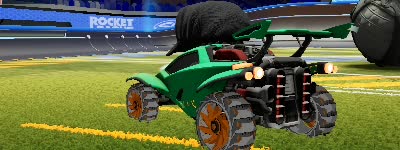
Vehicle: octane